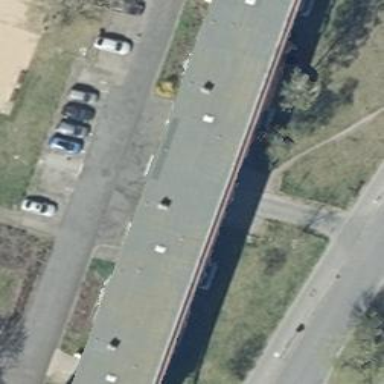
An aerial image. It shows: Building passage tunnel on living street.